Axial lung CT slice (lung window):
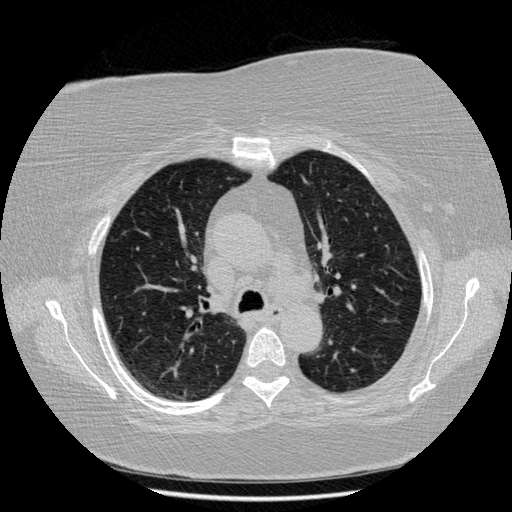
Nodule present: no